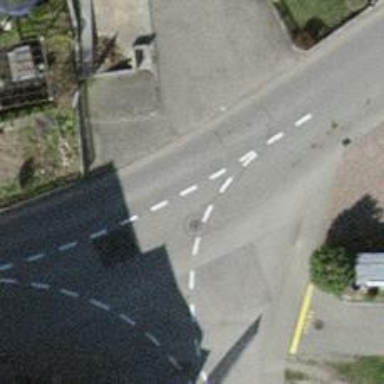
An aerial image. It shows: Tertiary road with asphalt surface.